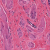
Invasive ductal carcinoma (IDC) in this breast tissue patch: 0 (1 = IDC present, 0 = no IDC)